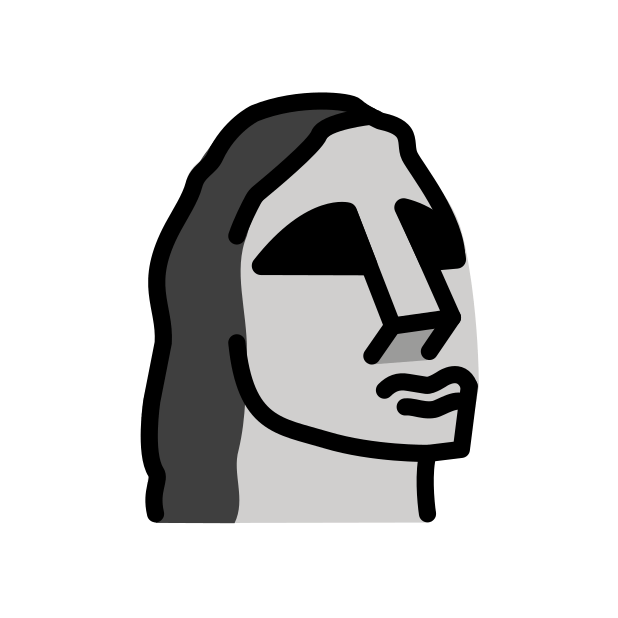
Emoji: 🗿
Name: moyai
Unicode: 0x1f5ff